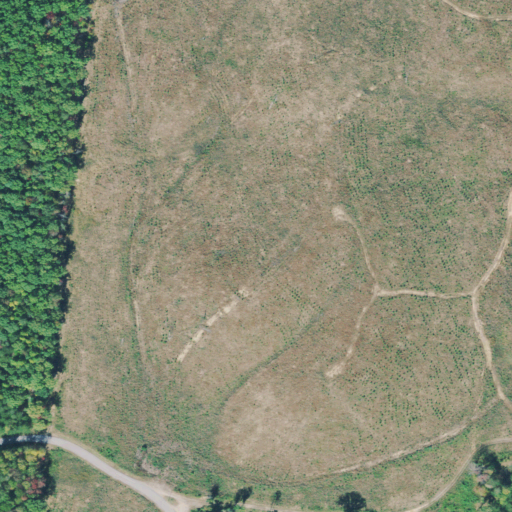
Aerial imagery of mountain in Tennessee named Salzer Mountain containing grassland, deciduous forest, medium intensity development, and open development